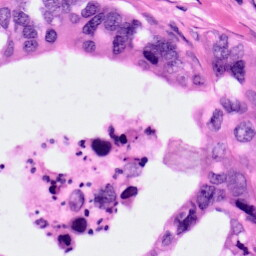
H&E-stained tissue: Pancreatic